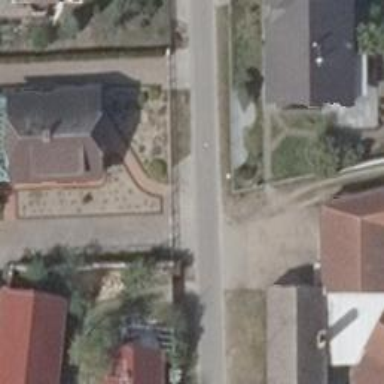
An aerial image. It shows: Residential road with asphalt surface.